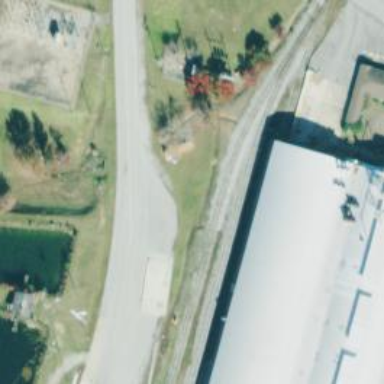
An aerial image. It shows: Disused railway spur for lumber freight services.